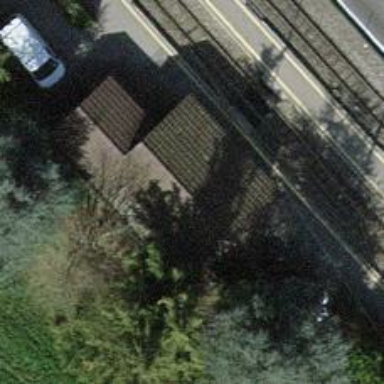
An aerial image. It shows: Railway halt.